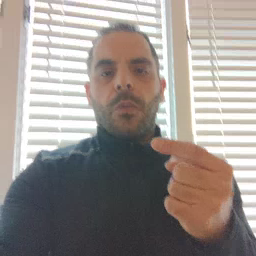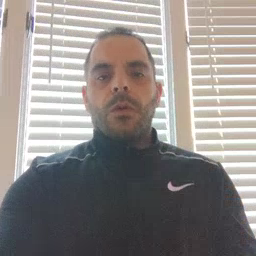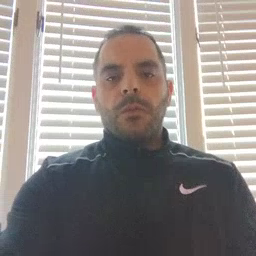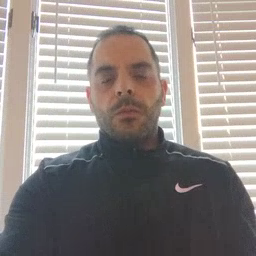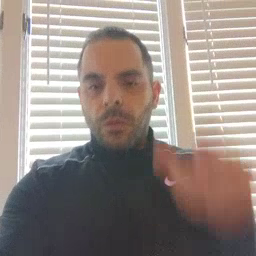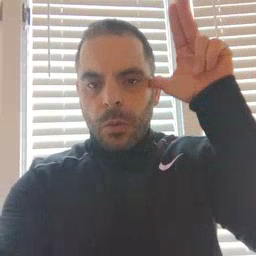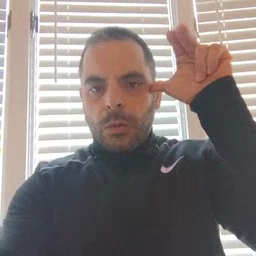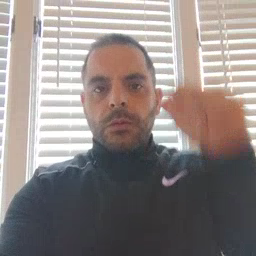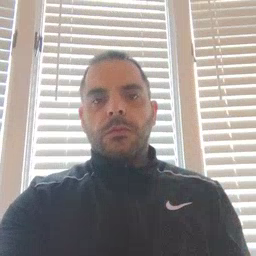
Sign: horse